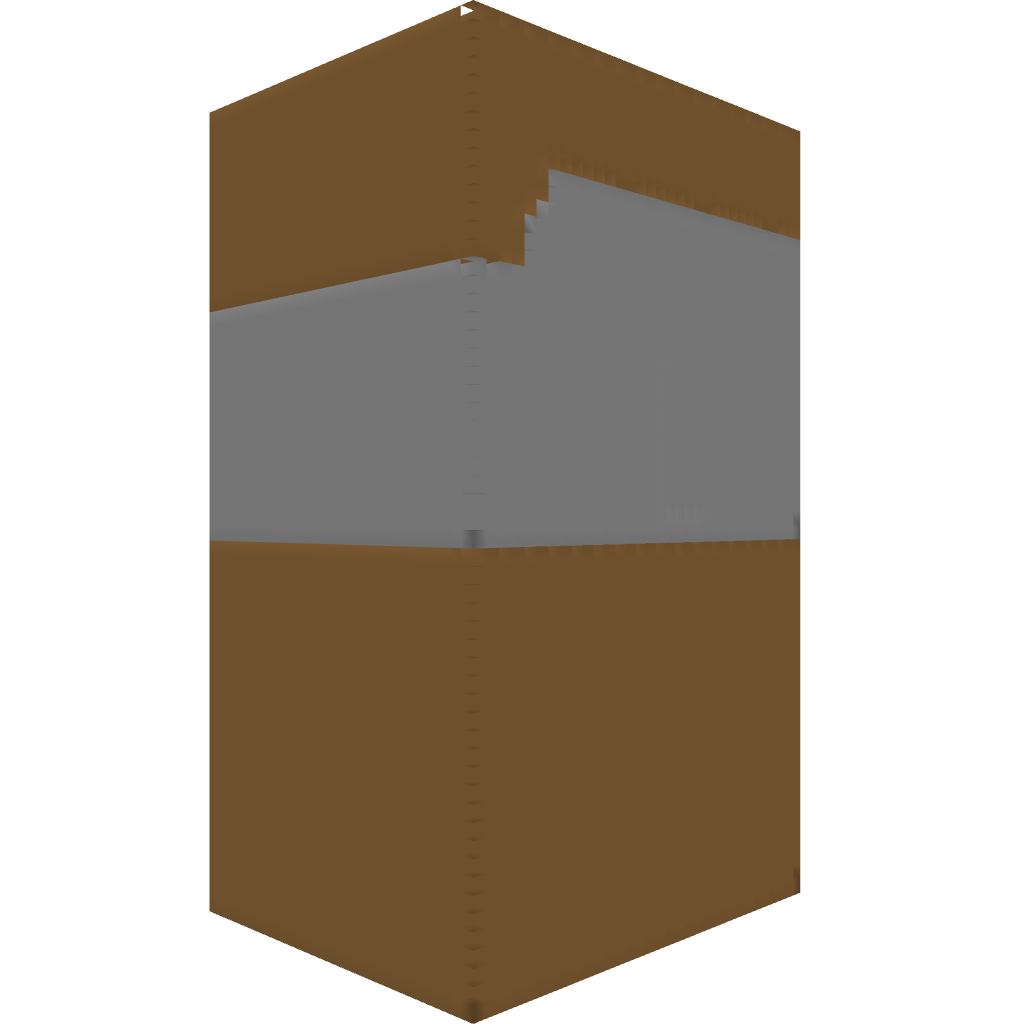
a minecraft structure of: Underground Mirror Dome bad low quality